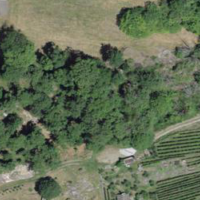
EUNIS habitat code: 44
Species observed at this site:
Phytolacca americana